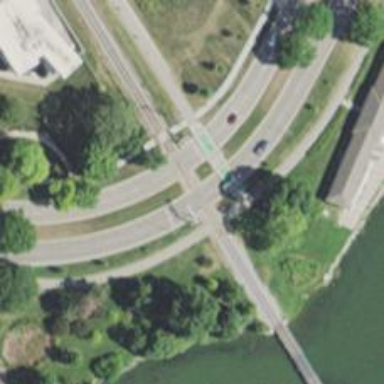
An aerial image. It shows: Cycleway with marked crossing. There is asphalt surface with crossing island.